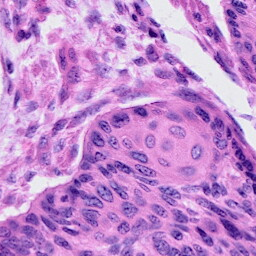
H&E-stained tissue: Cervix